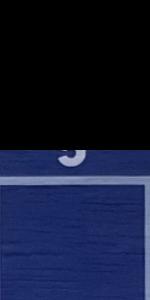
Label: Empty